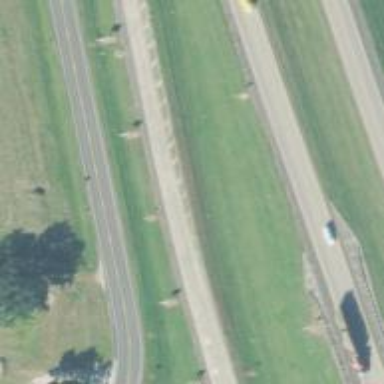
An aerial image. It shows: Motorway link.